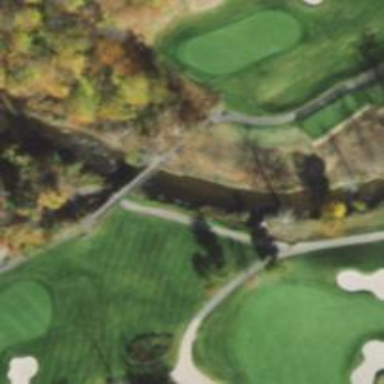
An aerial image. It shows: Service road used as golf cart path.